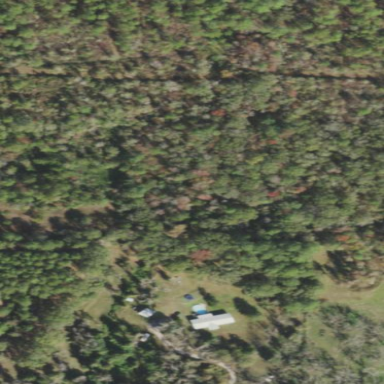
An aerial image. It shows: Mixed woodland with various types of leaves.